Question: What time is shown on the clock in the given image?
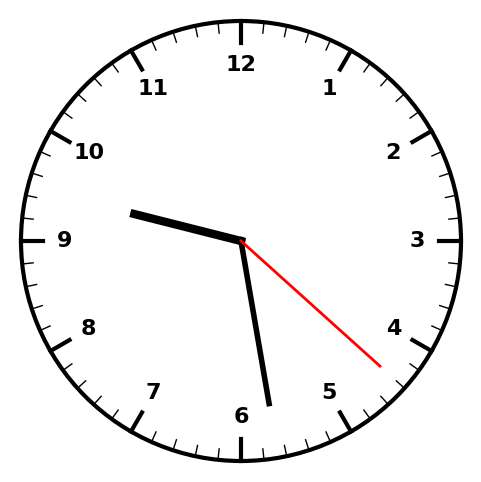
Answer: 09:28:22